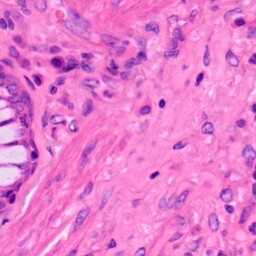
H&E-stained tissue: Lung